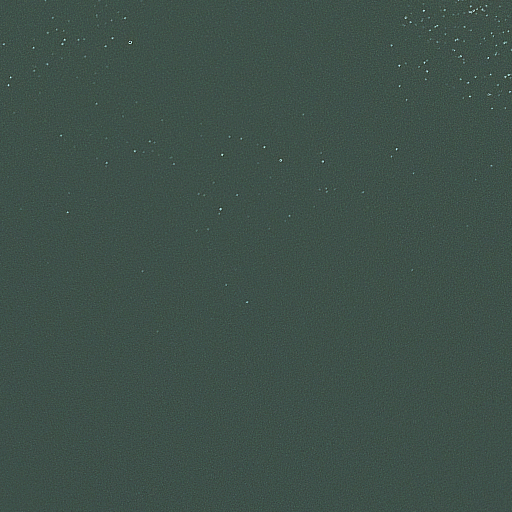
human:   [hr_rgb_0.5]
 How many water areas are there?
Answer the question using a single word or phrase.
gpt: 1

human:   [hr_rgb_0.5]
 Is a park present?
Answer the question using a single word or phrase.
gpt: yes

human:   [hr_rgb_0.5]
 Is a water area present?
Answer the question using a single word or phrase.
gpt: yes

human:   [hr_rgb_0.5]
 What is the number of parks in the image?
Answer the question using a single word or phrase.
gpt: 1

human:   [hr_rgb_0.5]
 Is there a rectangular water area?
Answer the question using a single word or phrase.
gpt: yes

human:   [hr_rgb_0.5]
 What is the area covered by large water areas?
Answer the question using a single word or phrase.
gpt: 10631m2

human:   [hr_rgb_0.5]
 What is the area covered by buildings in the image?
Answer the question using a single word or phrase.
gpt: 0m2

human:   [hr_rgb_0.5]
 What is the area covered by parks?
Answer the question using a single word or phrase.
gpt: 10631m2

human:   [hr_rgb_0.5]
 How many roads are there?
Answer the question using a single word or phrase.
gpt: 0

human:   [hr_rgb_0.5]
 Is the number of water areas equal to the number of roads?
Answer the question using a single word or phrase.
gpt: no

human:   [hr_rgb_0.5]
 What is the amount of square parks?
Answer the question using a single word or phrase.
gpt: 0

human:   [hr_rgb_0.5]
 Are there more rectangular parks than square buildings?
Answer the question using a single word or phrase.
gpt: yes

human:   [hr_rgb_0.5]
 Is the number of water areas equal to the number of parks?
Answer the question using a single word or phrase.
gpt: yes

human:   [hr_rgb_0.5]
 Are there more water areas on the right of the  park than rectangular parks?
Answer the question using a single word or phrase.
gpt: no

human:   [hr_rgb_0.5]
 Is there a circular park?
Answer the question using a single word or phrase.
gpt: no

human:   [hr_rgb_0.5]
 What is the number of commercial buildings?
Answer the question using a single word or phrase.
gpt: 0

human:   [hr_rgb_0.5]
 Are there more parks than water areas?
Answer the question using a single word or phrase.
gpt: no

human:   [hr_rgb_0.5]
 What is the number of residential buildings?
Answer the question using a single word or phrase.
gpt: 0

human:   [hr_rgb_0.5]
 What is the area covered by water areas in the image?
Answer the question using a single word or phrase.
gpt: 10631m2

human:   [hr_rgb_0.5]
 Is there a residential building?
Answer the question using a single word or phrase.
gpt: no

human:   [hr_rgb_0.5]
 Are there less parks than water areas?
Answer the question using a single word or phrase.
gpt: no

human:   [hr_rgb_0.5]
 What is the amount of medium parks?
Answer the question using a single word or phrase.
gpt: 0

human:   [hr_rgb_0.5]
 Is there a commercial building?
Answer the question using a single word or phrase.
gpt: no

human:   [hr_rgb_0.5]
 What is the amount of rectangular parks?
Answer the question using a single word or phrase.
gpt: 1

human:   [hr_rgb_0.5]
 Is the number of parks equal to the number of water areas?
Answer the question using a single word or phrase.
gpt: yes

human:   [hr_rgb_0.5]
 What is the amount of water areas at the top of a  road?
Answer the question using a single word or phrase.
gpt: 0

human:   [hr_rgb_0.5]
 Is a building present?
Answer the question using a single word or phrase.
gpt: no

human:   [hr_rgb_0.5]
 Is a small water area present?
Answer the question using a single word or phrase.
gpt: no

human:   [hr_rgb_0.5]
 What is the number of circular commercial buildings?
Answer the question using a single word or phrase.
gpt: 0

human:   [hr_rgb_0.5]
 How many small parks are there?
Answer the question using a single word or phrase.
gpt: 0

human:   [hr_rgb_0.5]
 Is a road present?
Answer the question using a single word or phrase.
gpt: no

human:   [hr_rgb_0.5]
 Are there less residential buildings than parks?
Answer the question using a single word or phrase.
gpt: yes

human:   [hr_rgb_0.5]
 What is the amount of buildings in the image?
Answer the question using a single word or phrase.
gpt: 0

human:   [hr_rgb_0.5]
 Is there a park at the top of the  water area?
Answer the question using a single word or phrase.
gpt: yes

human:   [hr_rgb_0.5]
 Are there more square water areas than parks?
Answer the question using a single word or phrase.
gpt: no

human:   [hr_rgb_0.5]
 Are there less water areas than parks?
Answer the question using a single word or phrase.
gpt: no

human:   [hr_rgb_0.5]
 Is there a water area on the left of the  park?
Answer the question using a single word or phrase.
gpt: yes

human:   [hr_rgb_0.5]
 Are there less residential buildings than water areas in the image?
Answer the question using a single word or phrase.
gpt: yes

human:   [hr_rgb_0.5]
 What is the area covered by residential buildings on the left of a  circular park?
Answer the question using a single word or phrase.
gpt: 0m2

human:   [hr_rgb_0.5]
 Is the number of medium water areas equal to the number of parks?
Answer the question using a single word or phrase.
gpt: no

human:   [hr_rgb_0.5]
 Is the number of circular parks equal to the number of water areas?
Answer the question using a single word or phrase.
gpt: no

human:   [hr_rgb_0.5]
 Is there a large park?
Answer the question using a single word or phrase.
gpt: yes

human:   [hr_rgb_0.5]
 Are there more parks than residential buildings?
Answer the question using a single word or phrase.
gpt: yes

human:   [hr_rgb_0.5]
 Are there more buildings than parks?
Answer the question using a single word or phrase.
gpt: no

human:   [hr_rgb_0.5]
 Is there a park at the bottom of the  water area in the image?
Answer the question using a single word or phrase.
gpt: no

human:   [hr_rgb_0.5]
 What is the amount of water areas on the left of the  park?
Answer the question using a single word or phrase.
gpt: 1

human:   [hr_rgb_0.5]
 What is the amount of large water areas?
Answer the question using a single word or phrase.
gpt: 1

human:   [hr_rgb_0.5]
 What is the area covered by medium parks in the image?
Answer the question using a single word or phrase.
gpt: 0m2

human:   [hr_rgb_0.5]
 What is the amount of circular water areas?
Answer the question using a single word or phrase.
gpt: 0

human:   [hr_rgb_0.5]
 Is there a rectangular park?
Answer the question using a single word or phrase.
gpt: yes

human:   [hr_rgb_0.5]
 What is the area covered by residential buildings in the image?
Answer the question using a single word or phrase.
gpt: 0m2

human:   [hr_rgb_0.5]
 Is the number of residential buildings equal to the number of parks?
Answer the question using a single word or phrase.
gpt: no

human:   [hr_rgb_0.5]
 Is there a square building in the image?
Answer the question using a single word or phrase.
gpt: no

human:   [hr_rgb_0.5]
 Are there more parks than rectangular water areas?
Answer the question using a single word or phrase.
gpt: no

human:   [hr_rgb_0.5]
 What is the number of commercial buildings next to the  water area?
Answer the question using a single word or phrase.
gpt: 0

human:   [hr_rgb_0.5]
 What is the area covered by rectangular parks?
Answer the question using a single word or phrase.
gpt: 10631m2

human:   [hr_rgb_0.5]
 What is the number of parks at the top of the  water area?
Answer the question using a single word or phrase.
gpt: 1

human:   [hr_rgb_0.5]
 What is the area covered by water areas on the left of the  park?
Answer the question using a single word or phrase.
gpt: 10631m2

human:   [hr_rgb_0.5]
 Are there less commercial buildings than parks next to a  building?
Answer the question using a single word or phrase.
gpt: no

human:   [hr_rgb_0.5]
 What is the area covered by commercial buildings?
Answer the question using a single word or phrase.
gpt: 0m2

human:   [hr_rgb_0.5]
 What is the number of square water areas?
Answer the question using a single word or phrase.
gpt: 0

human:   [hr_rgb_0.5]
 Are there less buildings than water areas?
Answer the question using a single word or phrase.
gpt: yes

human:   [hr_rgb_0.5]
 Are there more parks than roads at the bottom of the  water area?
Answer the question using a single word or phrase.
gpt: yes

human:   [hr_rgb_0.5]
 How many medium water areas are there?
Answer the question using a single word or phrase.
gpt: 0